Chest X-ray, PA view. Patient: 51 years old, sex M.
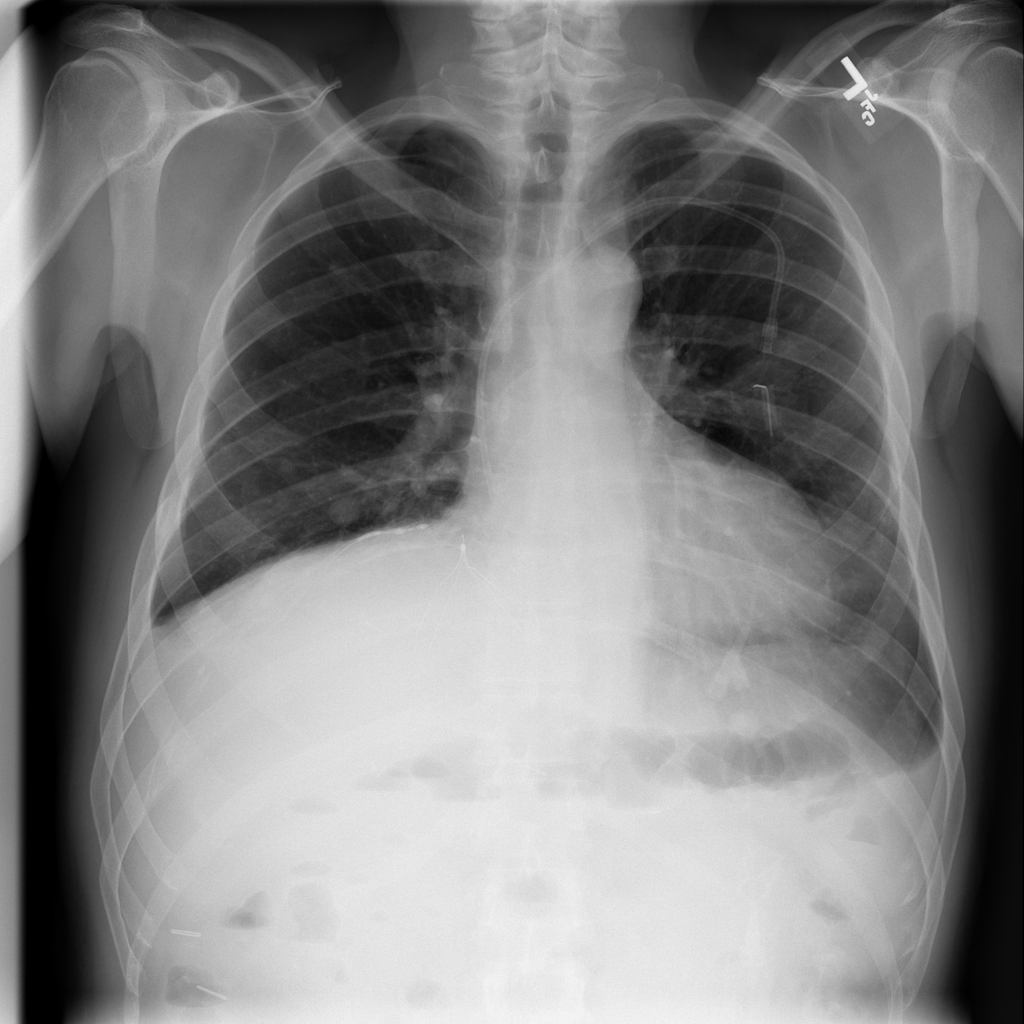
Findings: No Finding